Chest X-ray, PA view. Patient: 37 years old, sex M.
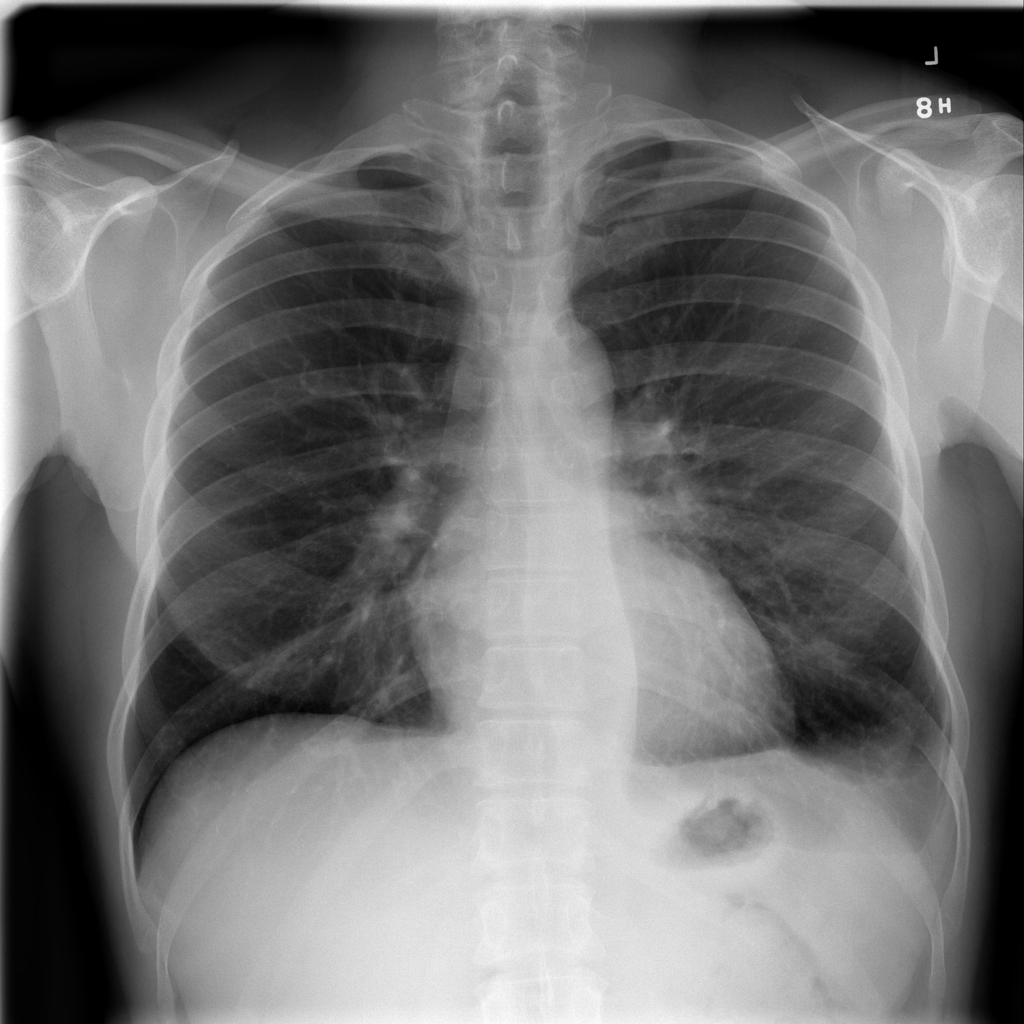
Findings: No Finding